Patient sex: M
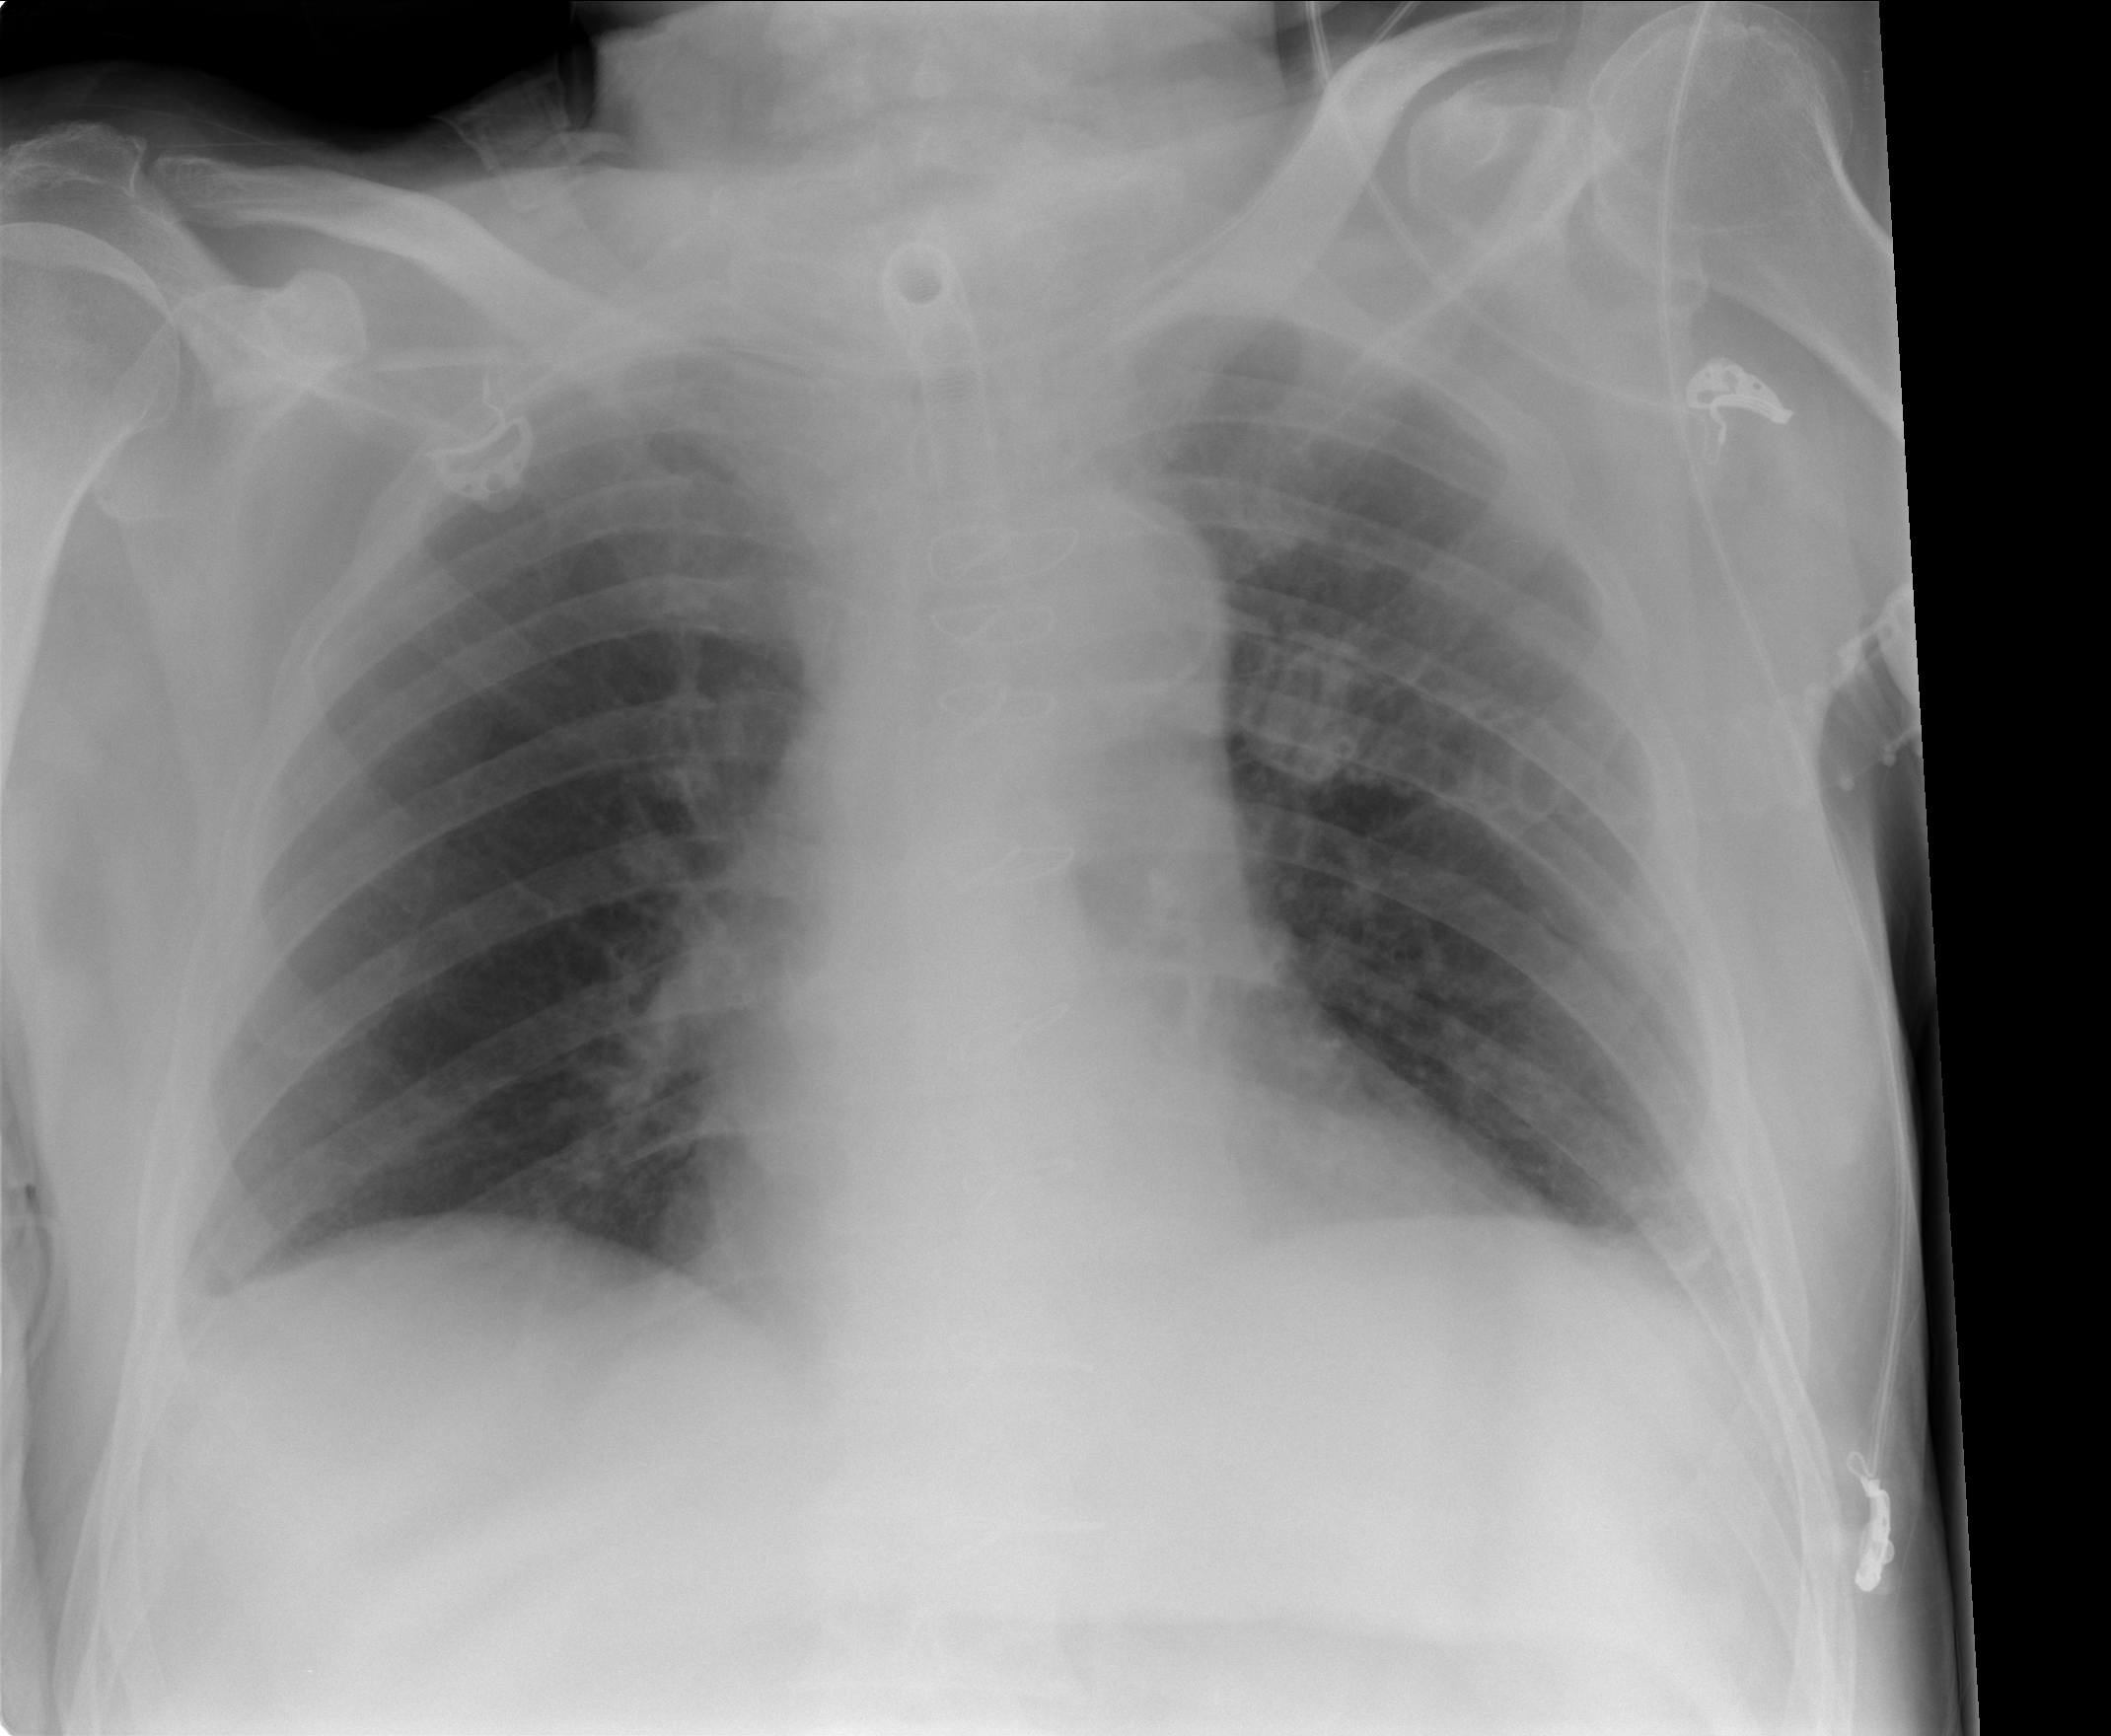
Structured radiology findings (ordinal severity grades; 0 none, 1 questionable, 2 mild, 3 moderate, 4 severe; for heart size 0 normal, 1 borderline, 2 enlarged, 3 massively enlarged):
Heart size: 2
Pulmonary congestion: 0
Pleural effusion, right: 0
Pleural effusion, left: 2
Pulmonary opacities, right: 0
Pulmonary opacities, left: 0
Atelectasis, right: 1
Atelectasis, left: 2